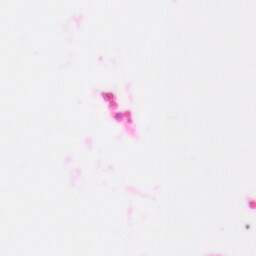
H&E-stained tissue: Colon